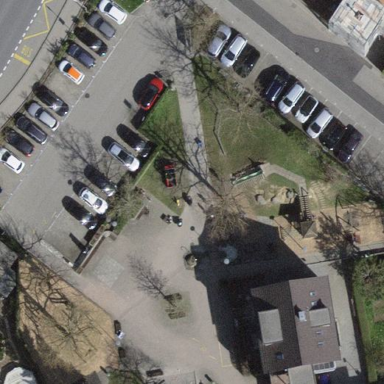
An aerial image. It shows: Parking area with asphalt surface.